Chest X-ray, PA view. Patient: 63 years old, sex F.
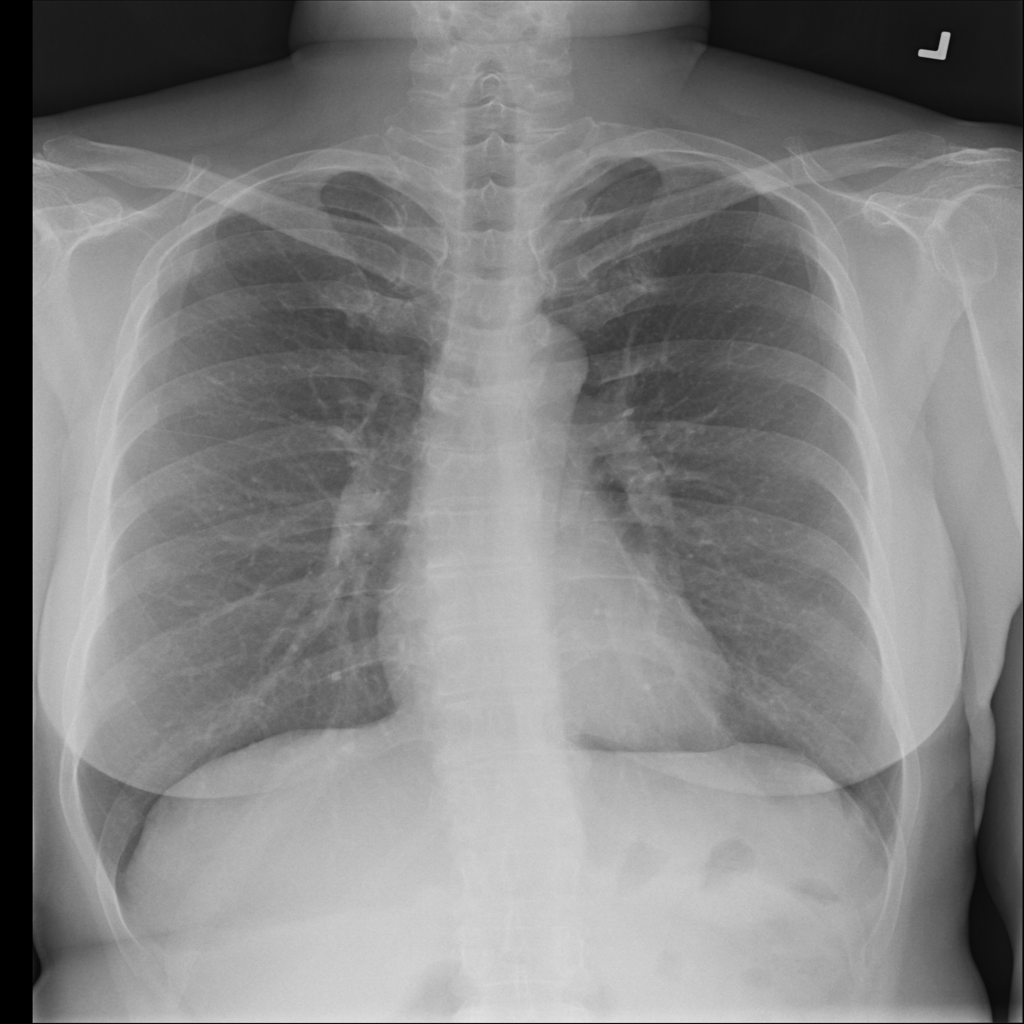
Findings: No Finding